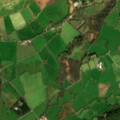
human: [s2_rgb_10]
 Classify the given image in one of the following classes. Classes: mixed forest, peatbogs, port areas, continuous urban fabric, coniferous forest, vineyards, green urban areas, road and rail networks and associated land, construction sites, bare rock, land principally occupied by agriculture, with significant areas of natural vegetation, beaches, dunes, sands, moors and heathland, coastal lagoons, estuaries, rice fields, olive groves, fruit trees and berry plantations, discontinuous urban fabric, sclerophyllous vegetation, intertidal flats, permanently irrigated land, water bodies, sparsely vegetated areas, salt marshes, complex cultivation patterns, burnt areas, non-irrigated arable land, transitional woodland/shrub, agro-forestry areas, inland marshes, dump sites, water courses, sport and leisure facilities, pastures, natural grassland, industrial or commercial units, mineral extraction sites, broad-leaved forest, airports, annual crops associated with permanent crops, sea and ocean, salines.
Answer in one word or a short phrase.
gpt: pastures, land principally occupied by agriculture, with significant areas of natural vegetation, coniferous forest, moors and heathland